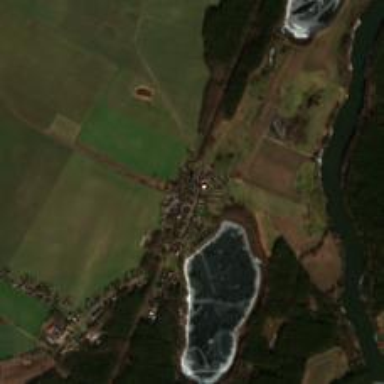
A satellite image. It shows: Village.